Question: This is the problem asked to me by one of my seniors.
1) We have two different nodes of a J2EE Application Server : Node 1 and Node 2. (As shown in the image below.)
2) Also hibernate second level cache is being enabled.
3) Problem is as follows: A User hits the login page URL and assume that this request goes to Node 1 and User Logs in and then User Logs Out.
4) Again User request for Login page and this time, request goes to Node 2. Now User logs in and changes his password and Logs out.
> > Now the Question is when user tries to login with his new password
and request goes to Node 1. Will he be able to login into the system ?If he is not able to do it, what could be done to make user login with
his new password on Node 1.
'''
Note: We have a LoginUser table where the Username and passwords are stored.
'''

As per my opinion, it could be the case that when User tries to login using Node 1 and then logs out.
Hibernate fires this query:
select * from Login where username = "John";
And this entry is cached in the second level cache of node 1.
Now when he logs in into the system using Node 2 and changes his password. And again tries to login to Node 1, he is not able to log in using his new password, because this time Second level cache of node 1 is containing the old password, So he can login using his old password.
This is the reason why he is not able to login to node 1 with new password.
Now the solution of this problem could be the replication of second level cache.
> Kindly share your inputs on the same problem.
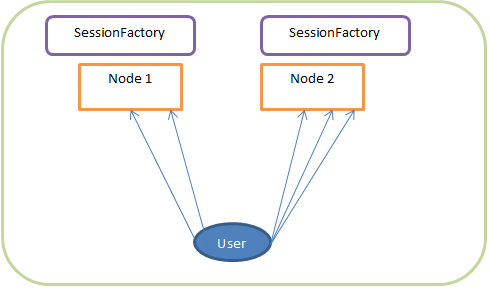
Answer: The answer to your problem is a distributed second level cache as described in the Hibernate documentation <URL>.
This will take care of invalidating the 2LC across the cluster when cached data changes on either node. The node the users requests hits will then know that the cache is stale and will go to the database to load the required fresh data.